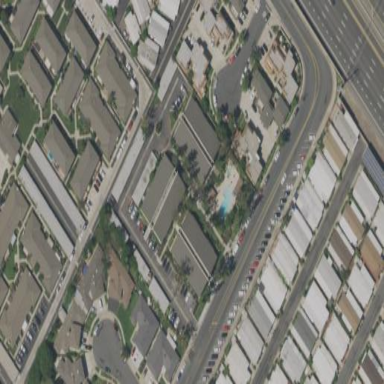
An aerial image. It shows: Residential area with apartments.